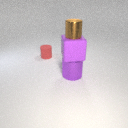
large purple metal cylinder to the right of small red rubber cylinder